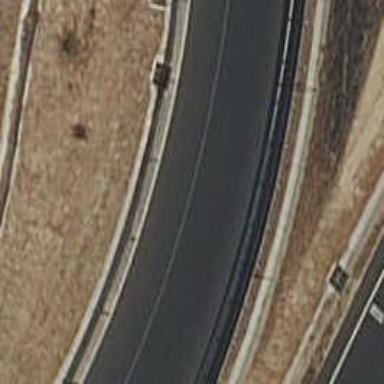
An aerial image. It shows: Motorway link.